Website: lowes
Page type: account-selection
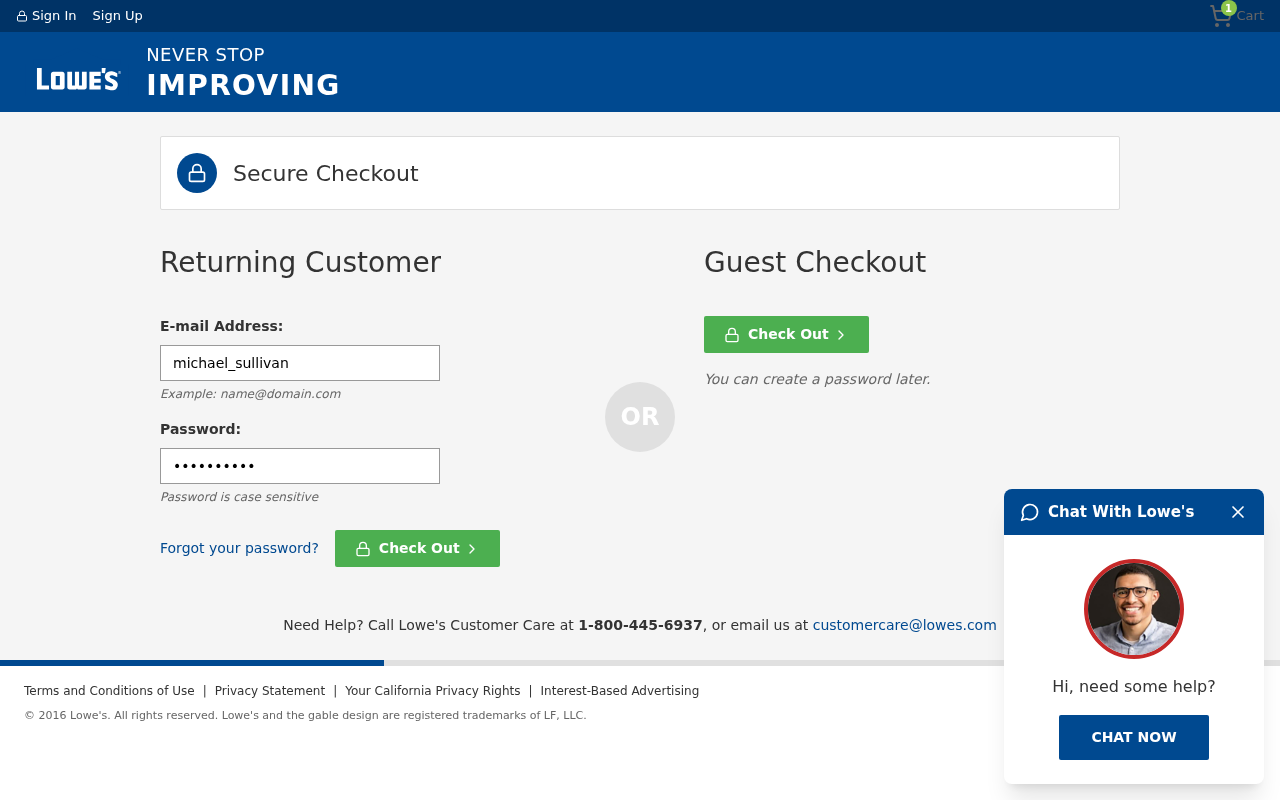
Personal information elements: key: PII_LOGIN_USERNAME
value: michael_sullivan
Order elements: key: ORDER_NUM_ITEMS
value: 1